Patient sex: M
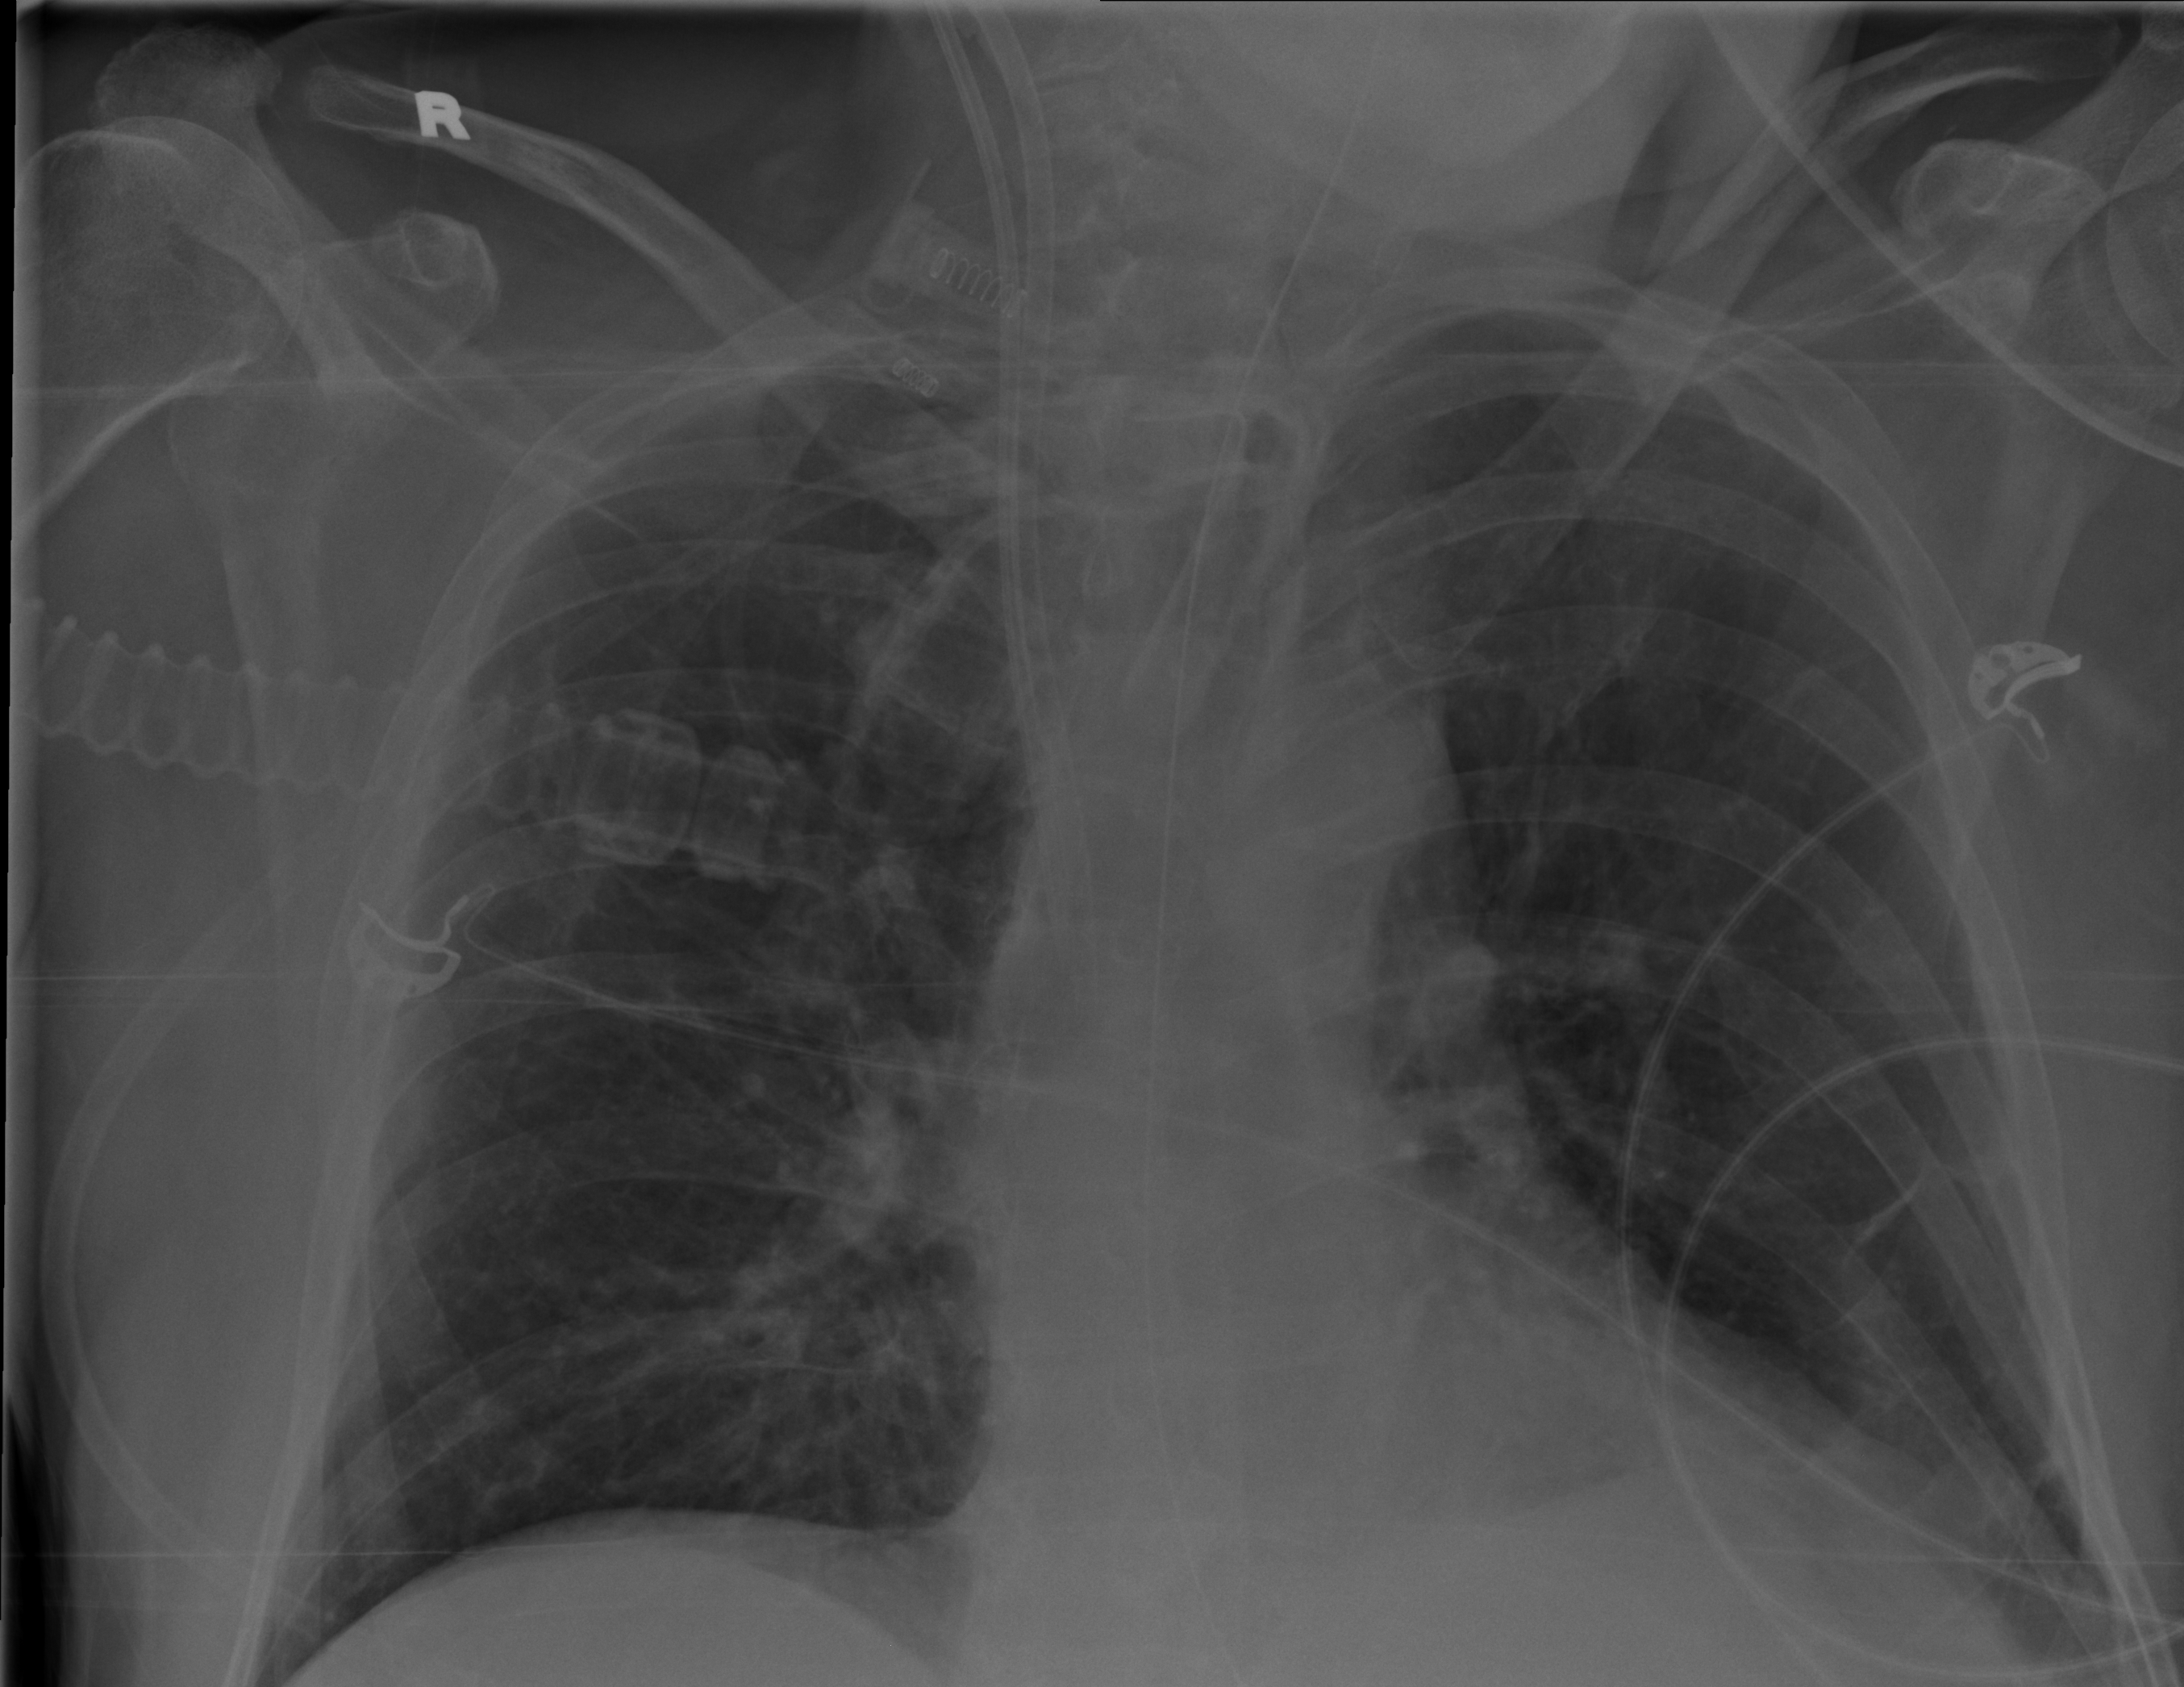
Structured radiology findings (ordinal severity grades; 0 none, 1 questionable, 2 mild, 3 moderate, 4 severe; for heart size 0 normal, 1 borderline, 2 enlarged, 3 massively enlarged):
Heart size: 0
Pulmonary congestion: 0
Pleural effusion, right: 0
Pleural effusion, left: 1
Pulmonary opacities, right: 2
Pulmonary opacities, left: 2
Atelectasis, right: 0
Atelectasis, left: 2